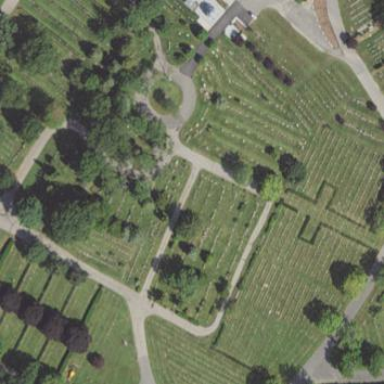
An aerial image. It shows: Cemetery that holds historical significance.